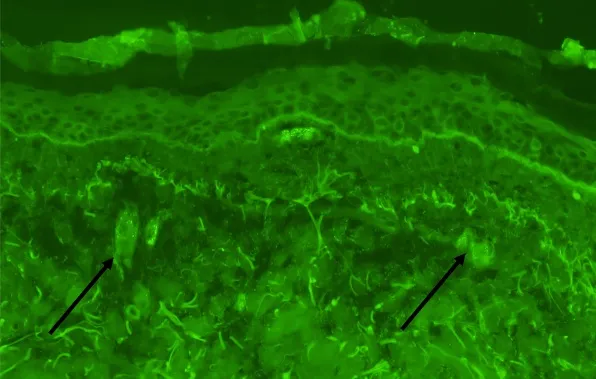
Representative image of direct immunofluorescence (DIF) demonstrating granular IgA deposition (arrows) within the walls of dermal vessels.
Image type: pathology (immunostaining)